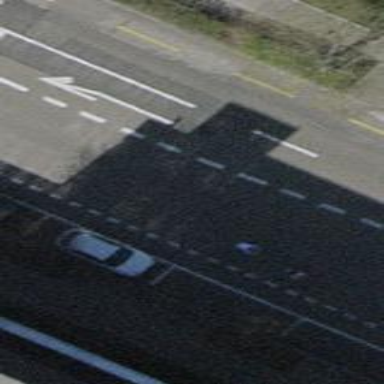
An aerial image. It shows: Parking lane for vehicles.